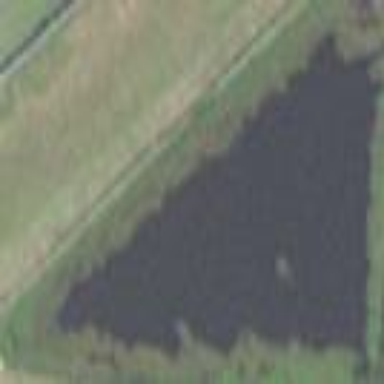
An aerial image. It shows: Peaceful pond surrounded by nature.